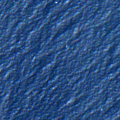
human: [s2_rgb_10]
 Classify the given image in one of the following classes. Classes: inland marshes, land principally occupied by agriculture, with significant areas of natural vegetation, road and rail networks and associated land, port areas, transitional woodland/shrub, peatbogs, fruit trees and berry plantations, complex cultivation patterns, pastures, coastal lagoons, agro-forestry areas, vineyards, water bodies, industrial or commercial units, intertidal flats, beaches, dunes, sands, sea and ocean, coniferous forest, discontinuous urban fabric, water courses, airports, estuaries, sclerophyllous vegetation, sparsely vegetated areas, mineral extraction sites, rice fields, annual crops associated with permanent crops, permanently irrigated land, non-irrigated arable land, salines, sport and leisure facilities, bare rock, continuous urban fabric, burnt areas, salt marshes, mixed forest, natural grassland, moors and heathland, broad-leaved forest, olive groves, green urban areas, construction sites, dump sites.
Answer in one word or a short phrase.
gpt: sea and ocean